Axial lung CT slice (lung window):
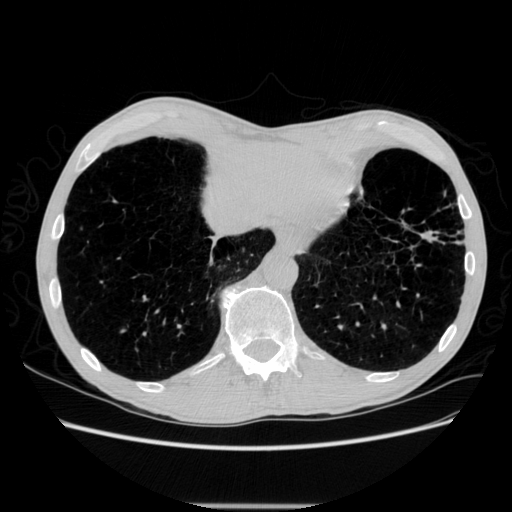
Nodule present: no